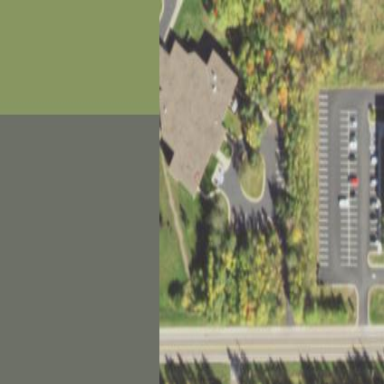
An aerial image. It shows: Clinic building providing healthcare services.